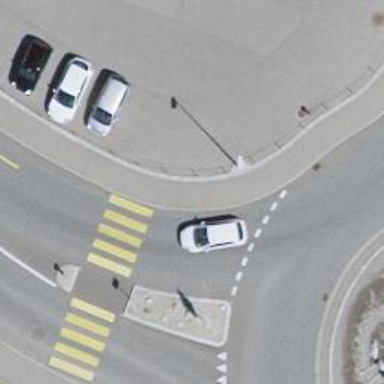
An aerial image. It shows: Advisory cycle lane on secondary road with asphalt surface.